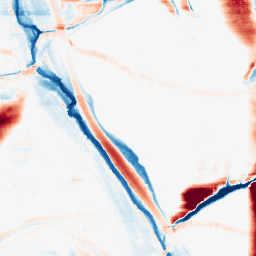
Category: morphological
Decomposition family: morphological_rect
Decomposition parameters: operation: average
width: 50
height: 10
Upsampling method: regularized
Upsampling parameters: scale: 4
lambda_reg: 0.001
Upsampling scale: 4